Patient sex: F
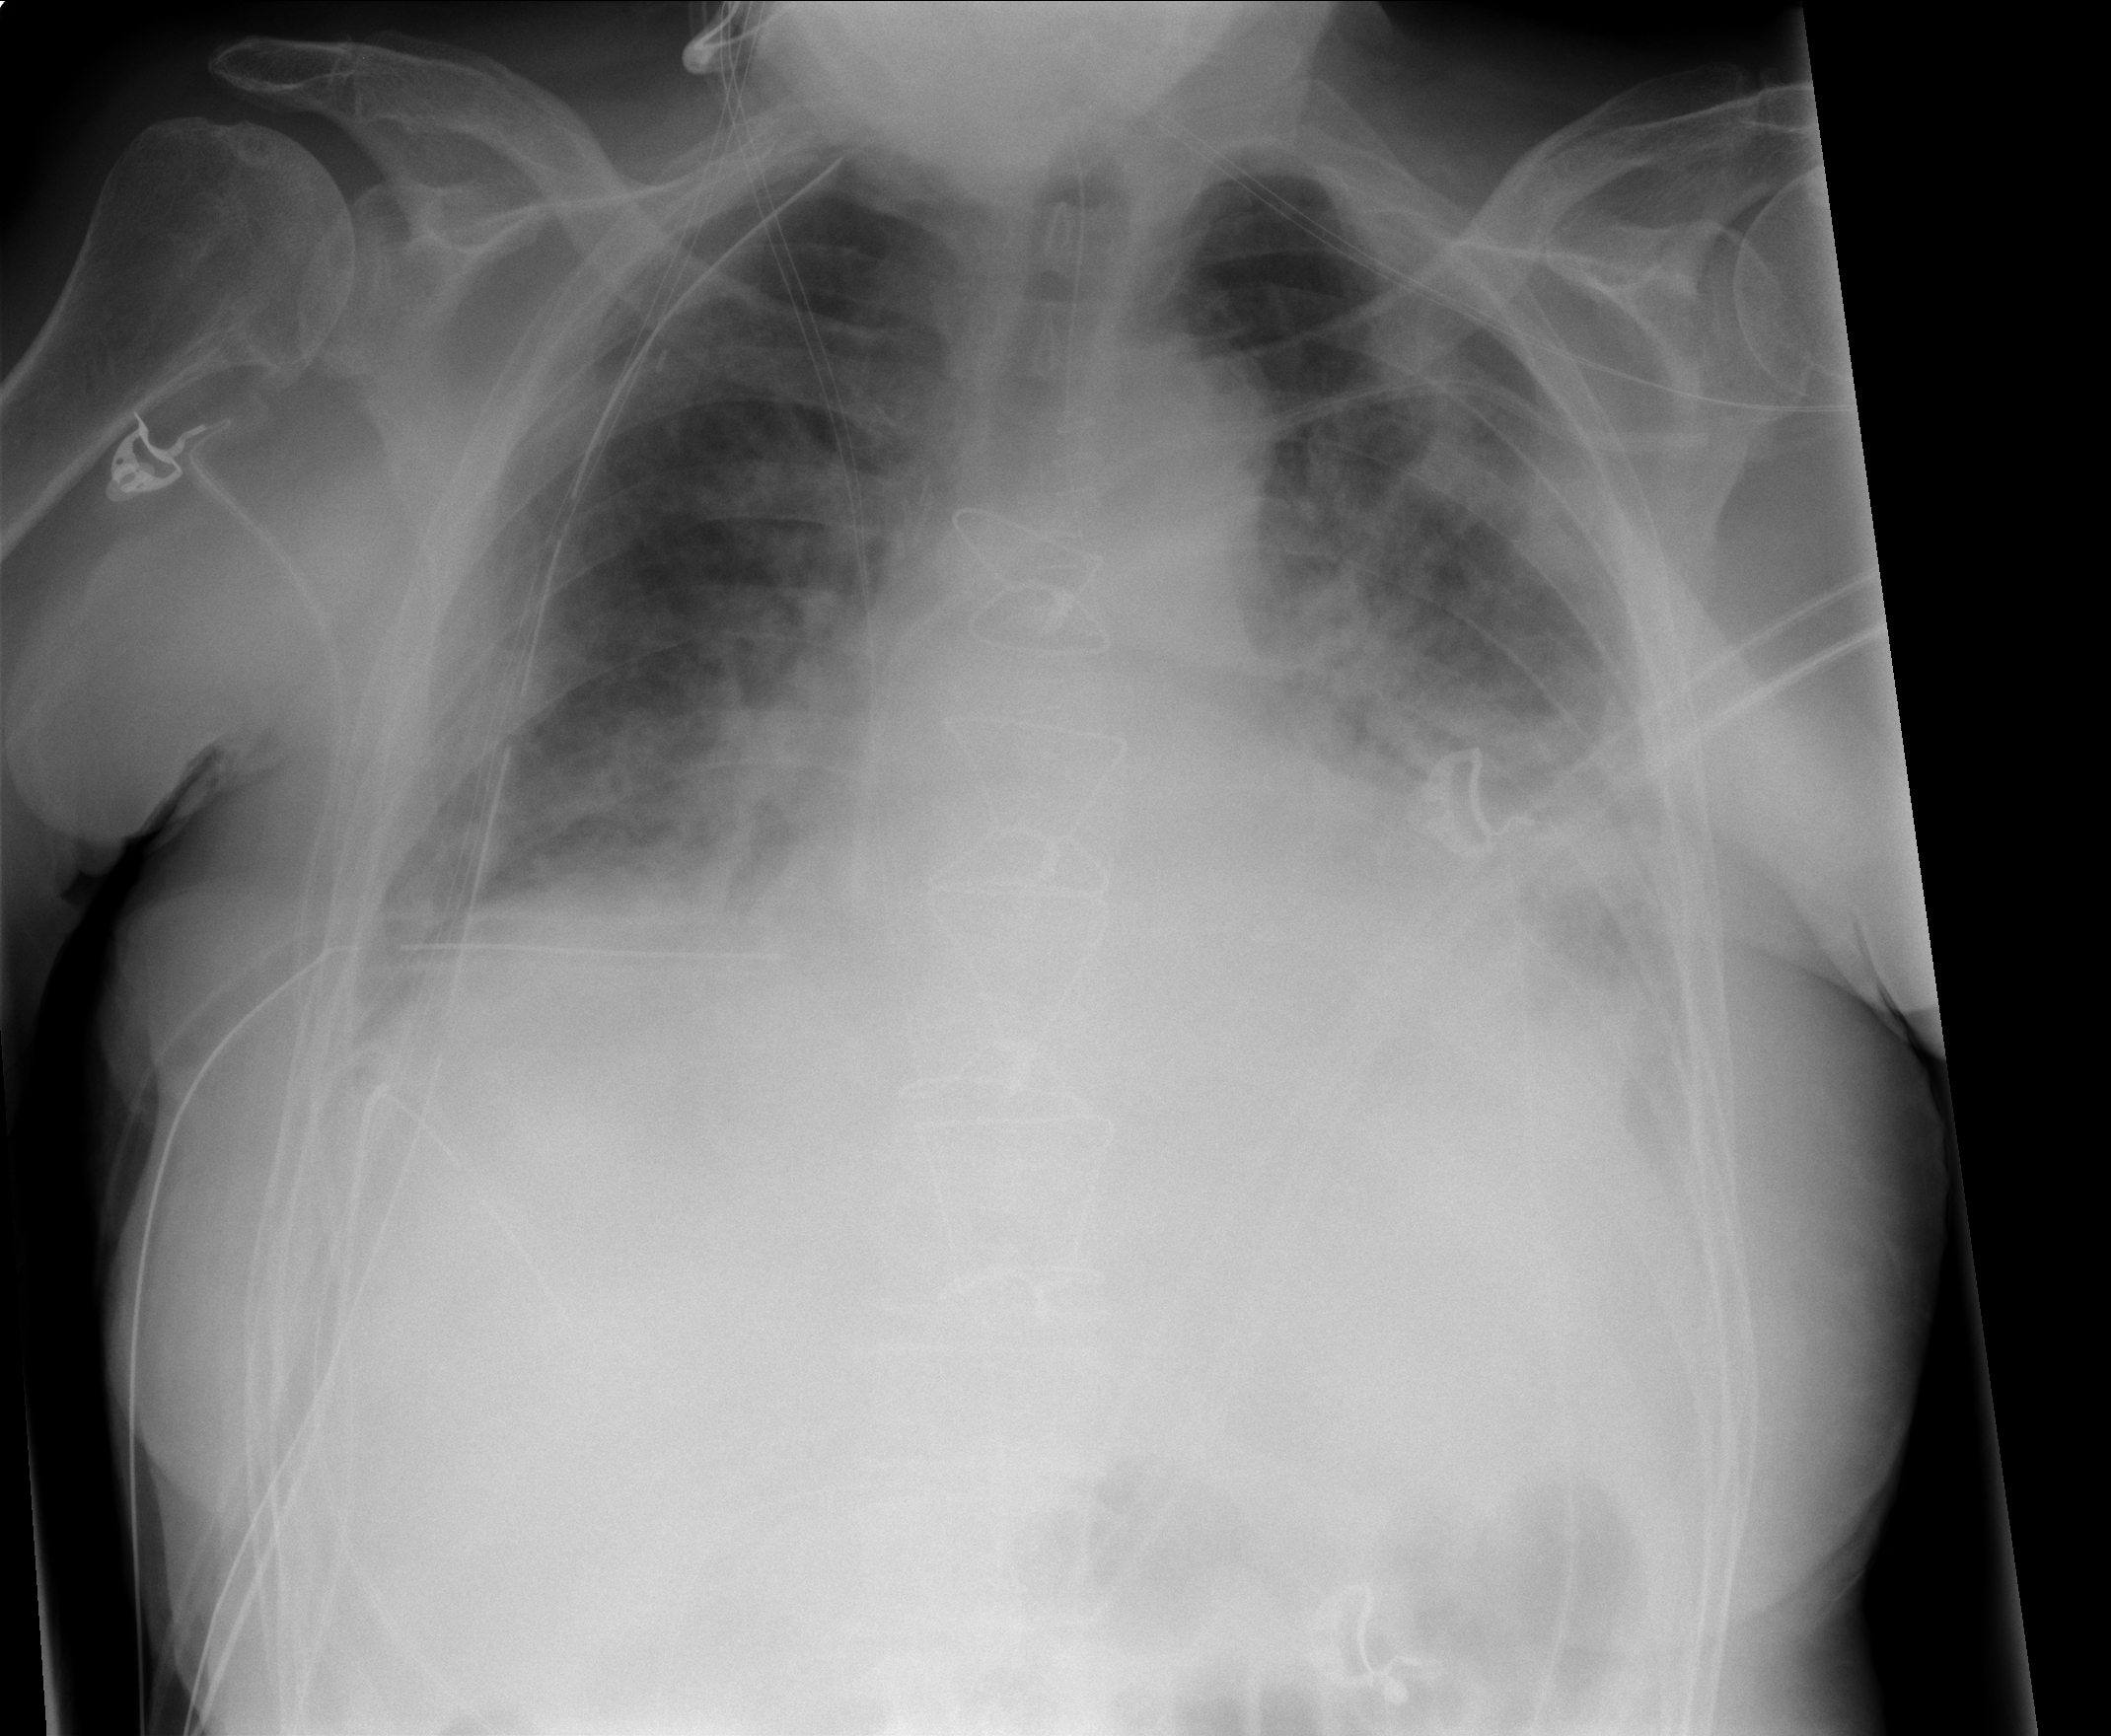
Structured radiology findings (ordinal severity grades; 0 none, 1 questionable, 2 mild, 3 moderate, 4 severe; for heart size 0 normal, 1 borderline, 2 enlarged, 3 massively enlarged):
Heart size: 2
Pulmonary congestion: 2
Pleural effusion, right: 2
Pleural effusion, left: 2
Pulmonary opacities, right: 2
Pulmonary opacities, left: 2
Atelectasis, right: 2
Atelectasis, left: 2